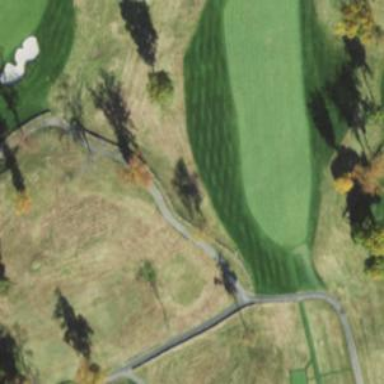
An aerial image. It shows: Path used for both walking and golf.